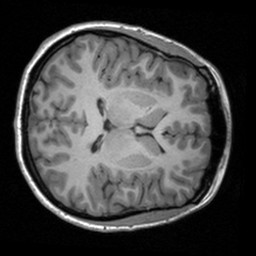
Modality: T1w
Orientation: axial
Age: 23
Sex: female
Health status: healthy
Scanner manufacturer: siemens
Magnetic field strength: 3 T
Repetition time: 1.9 s
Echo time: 0.00226 s